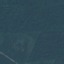
Land use / land cover: Forest